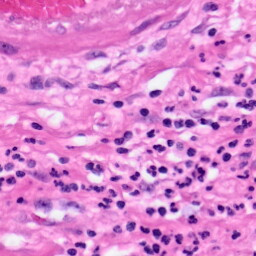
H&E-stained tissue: Pancreatic